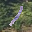
Label: 1